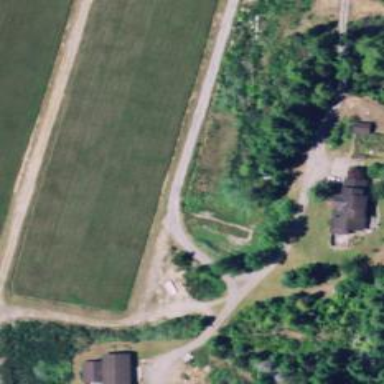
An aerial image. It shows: Farmland where cranberries are grown.